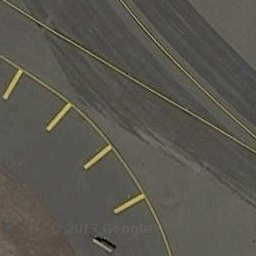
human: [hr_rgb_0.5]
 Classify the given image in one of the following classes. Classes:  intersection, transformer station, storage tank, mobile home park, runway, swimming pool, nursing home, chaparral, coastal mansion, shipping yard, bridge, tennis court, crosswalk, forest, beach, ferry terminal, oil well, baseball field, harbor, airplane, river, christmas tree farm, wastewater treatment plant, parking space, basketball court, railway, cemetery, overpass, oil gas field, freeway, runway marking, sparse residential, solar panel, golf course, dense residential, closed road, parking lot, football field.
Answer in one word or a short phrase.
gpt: runway marking